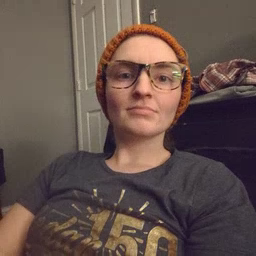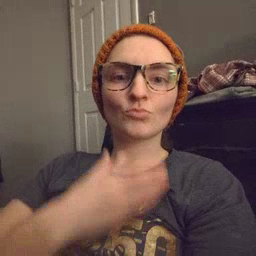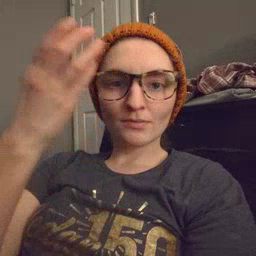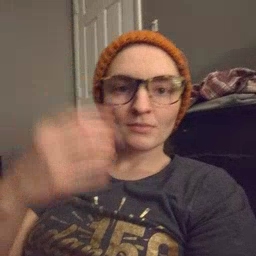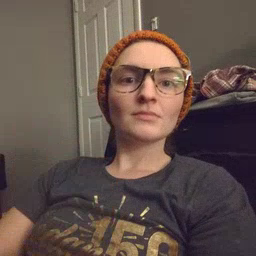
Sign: giraffe